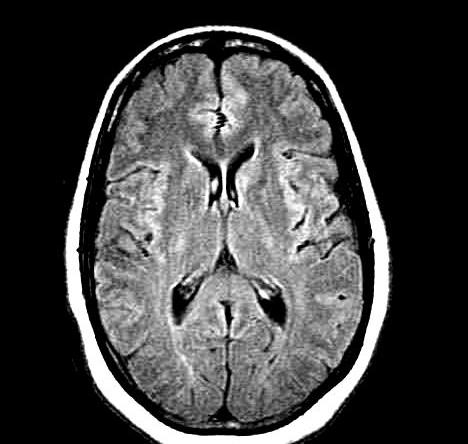
Label: notumor